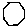
Label: hexagon